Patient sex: M
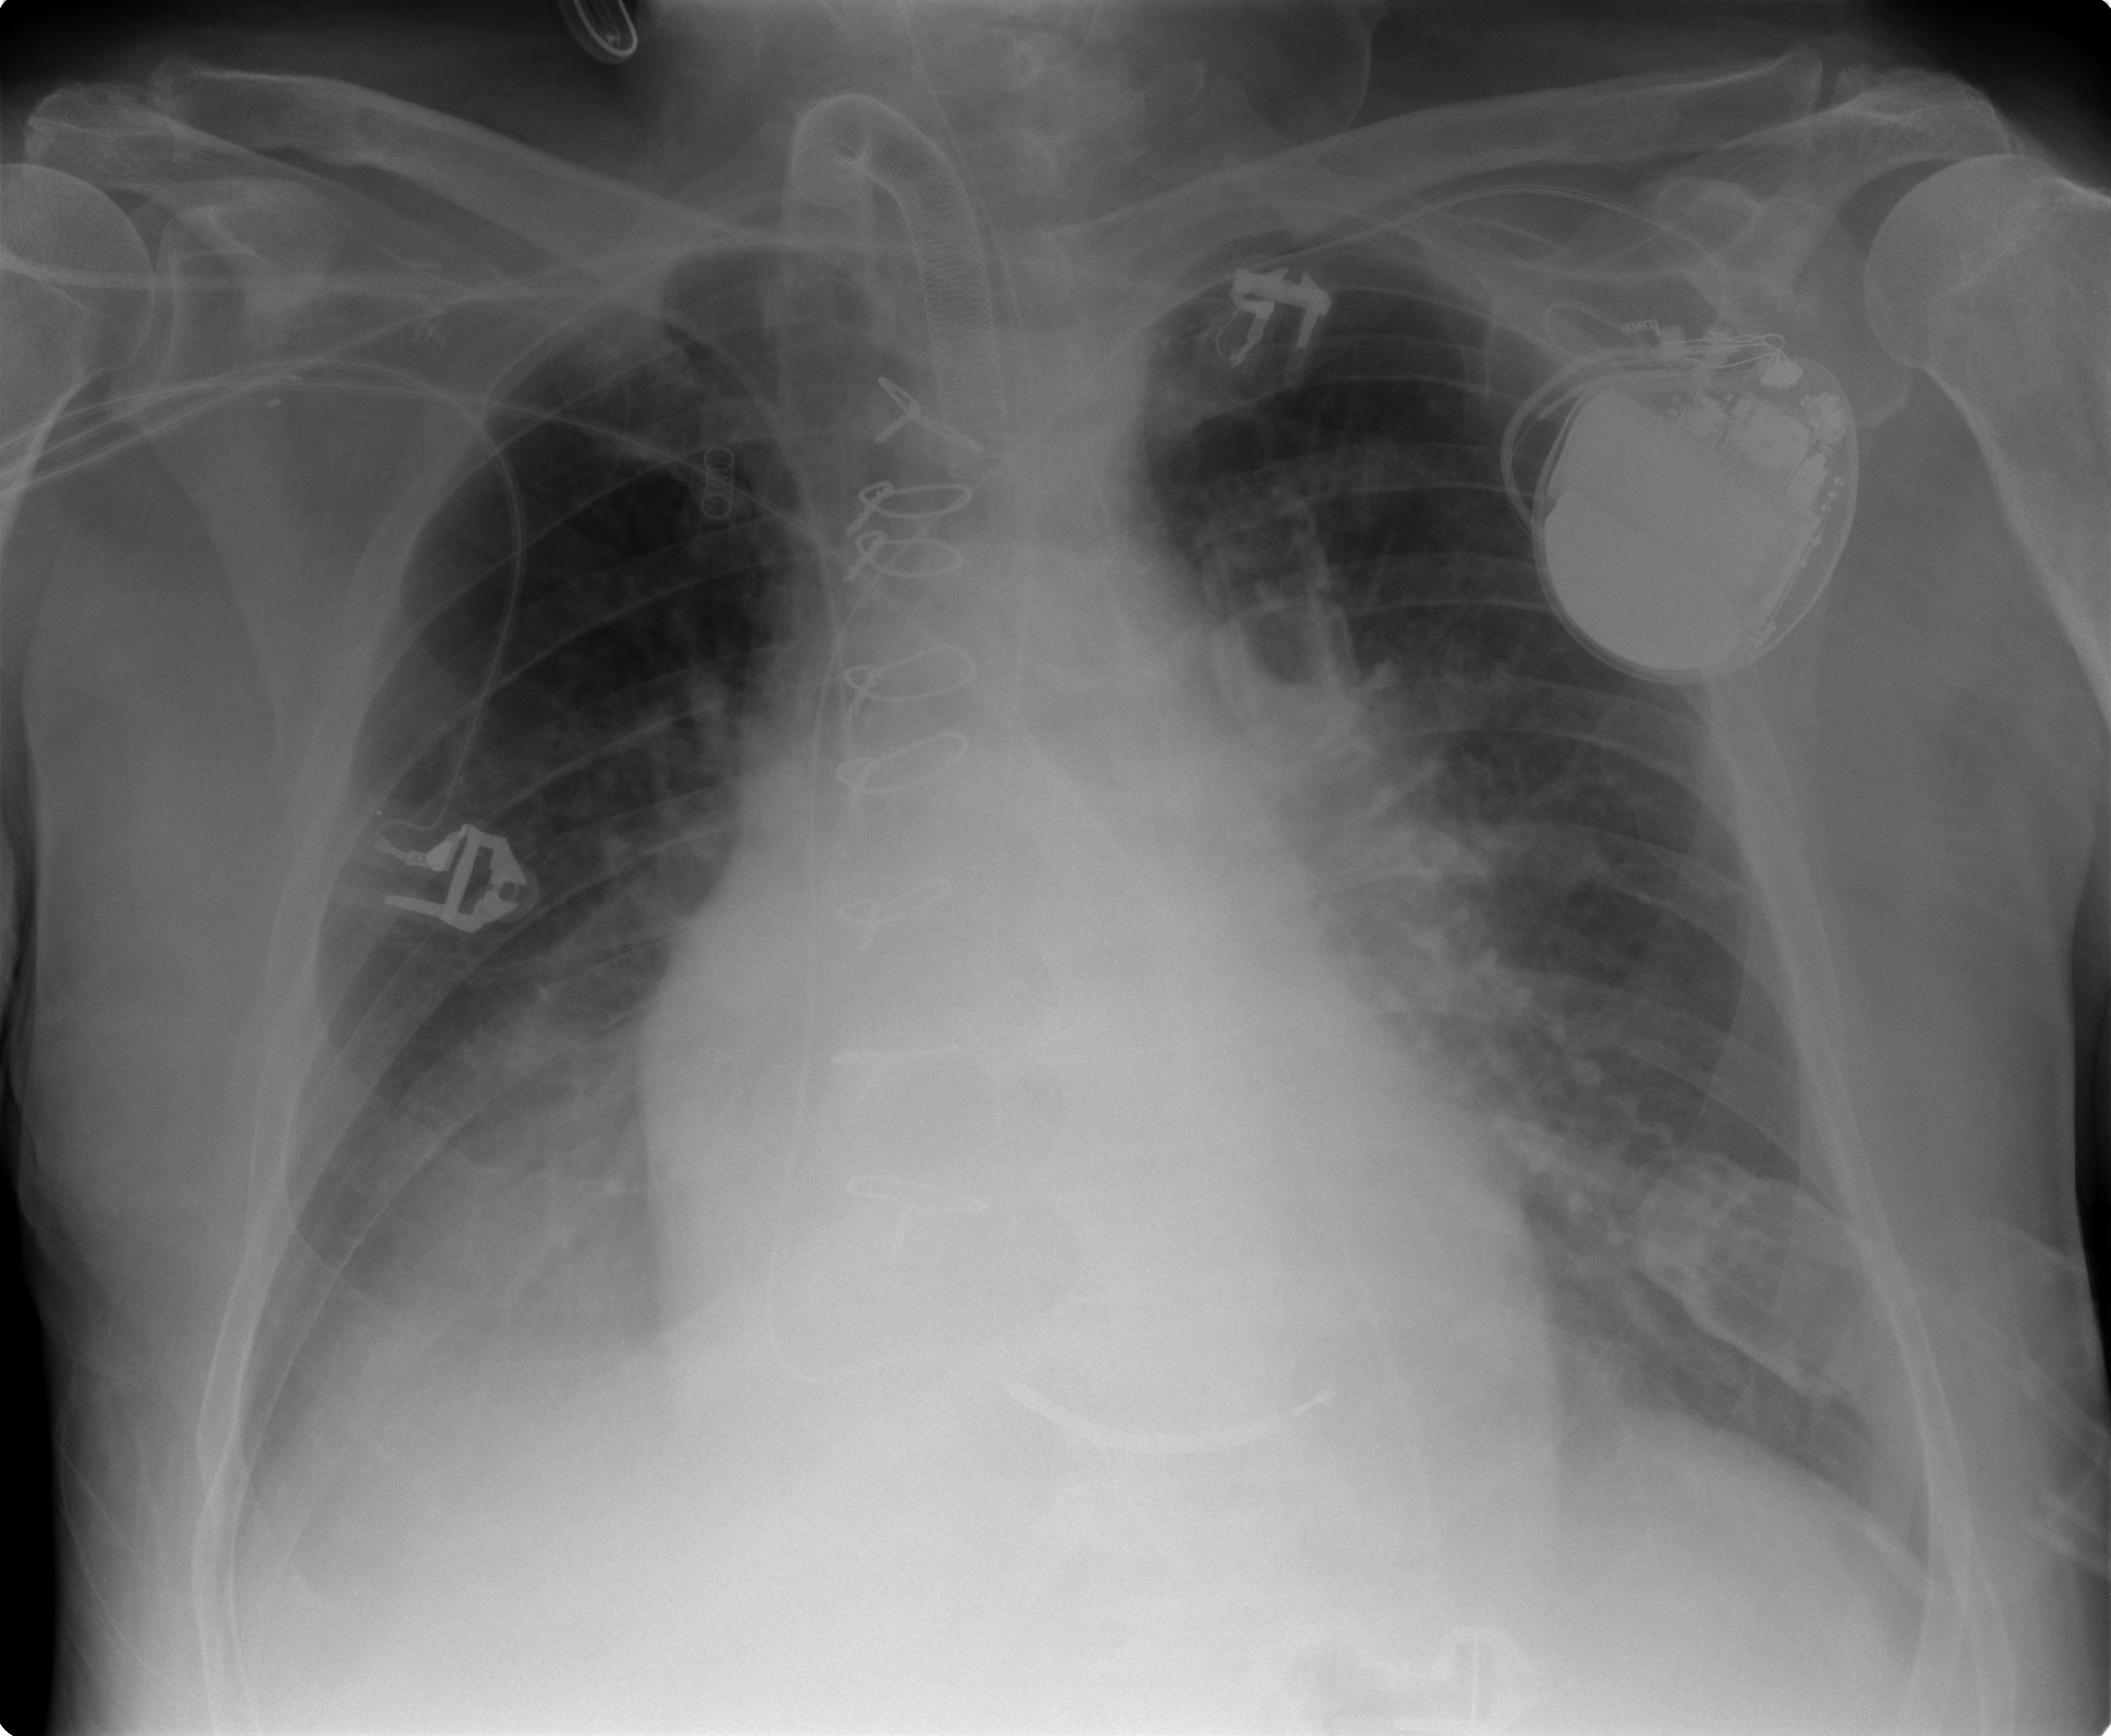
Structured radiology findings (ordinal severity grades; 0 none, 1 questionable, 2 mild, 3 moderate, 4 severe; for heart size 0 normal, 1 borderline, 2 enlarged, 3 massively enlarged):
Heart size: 2
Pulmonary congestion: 2
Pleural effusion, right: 2
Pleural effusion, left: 0
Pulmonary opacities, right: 2
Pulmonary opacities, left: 0
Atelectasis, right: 2
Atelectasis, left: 2